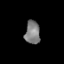
Tissue: lung
Cell type: Fibroblasts
Senescence score: 0.2042
Nuclear area (px): 342
Mean DAPI intensity: 124.553